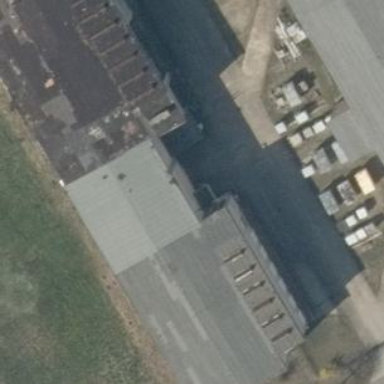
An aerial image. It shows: Industrial building.